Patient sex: M
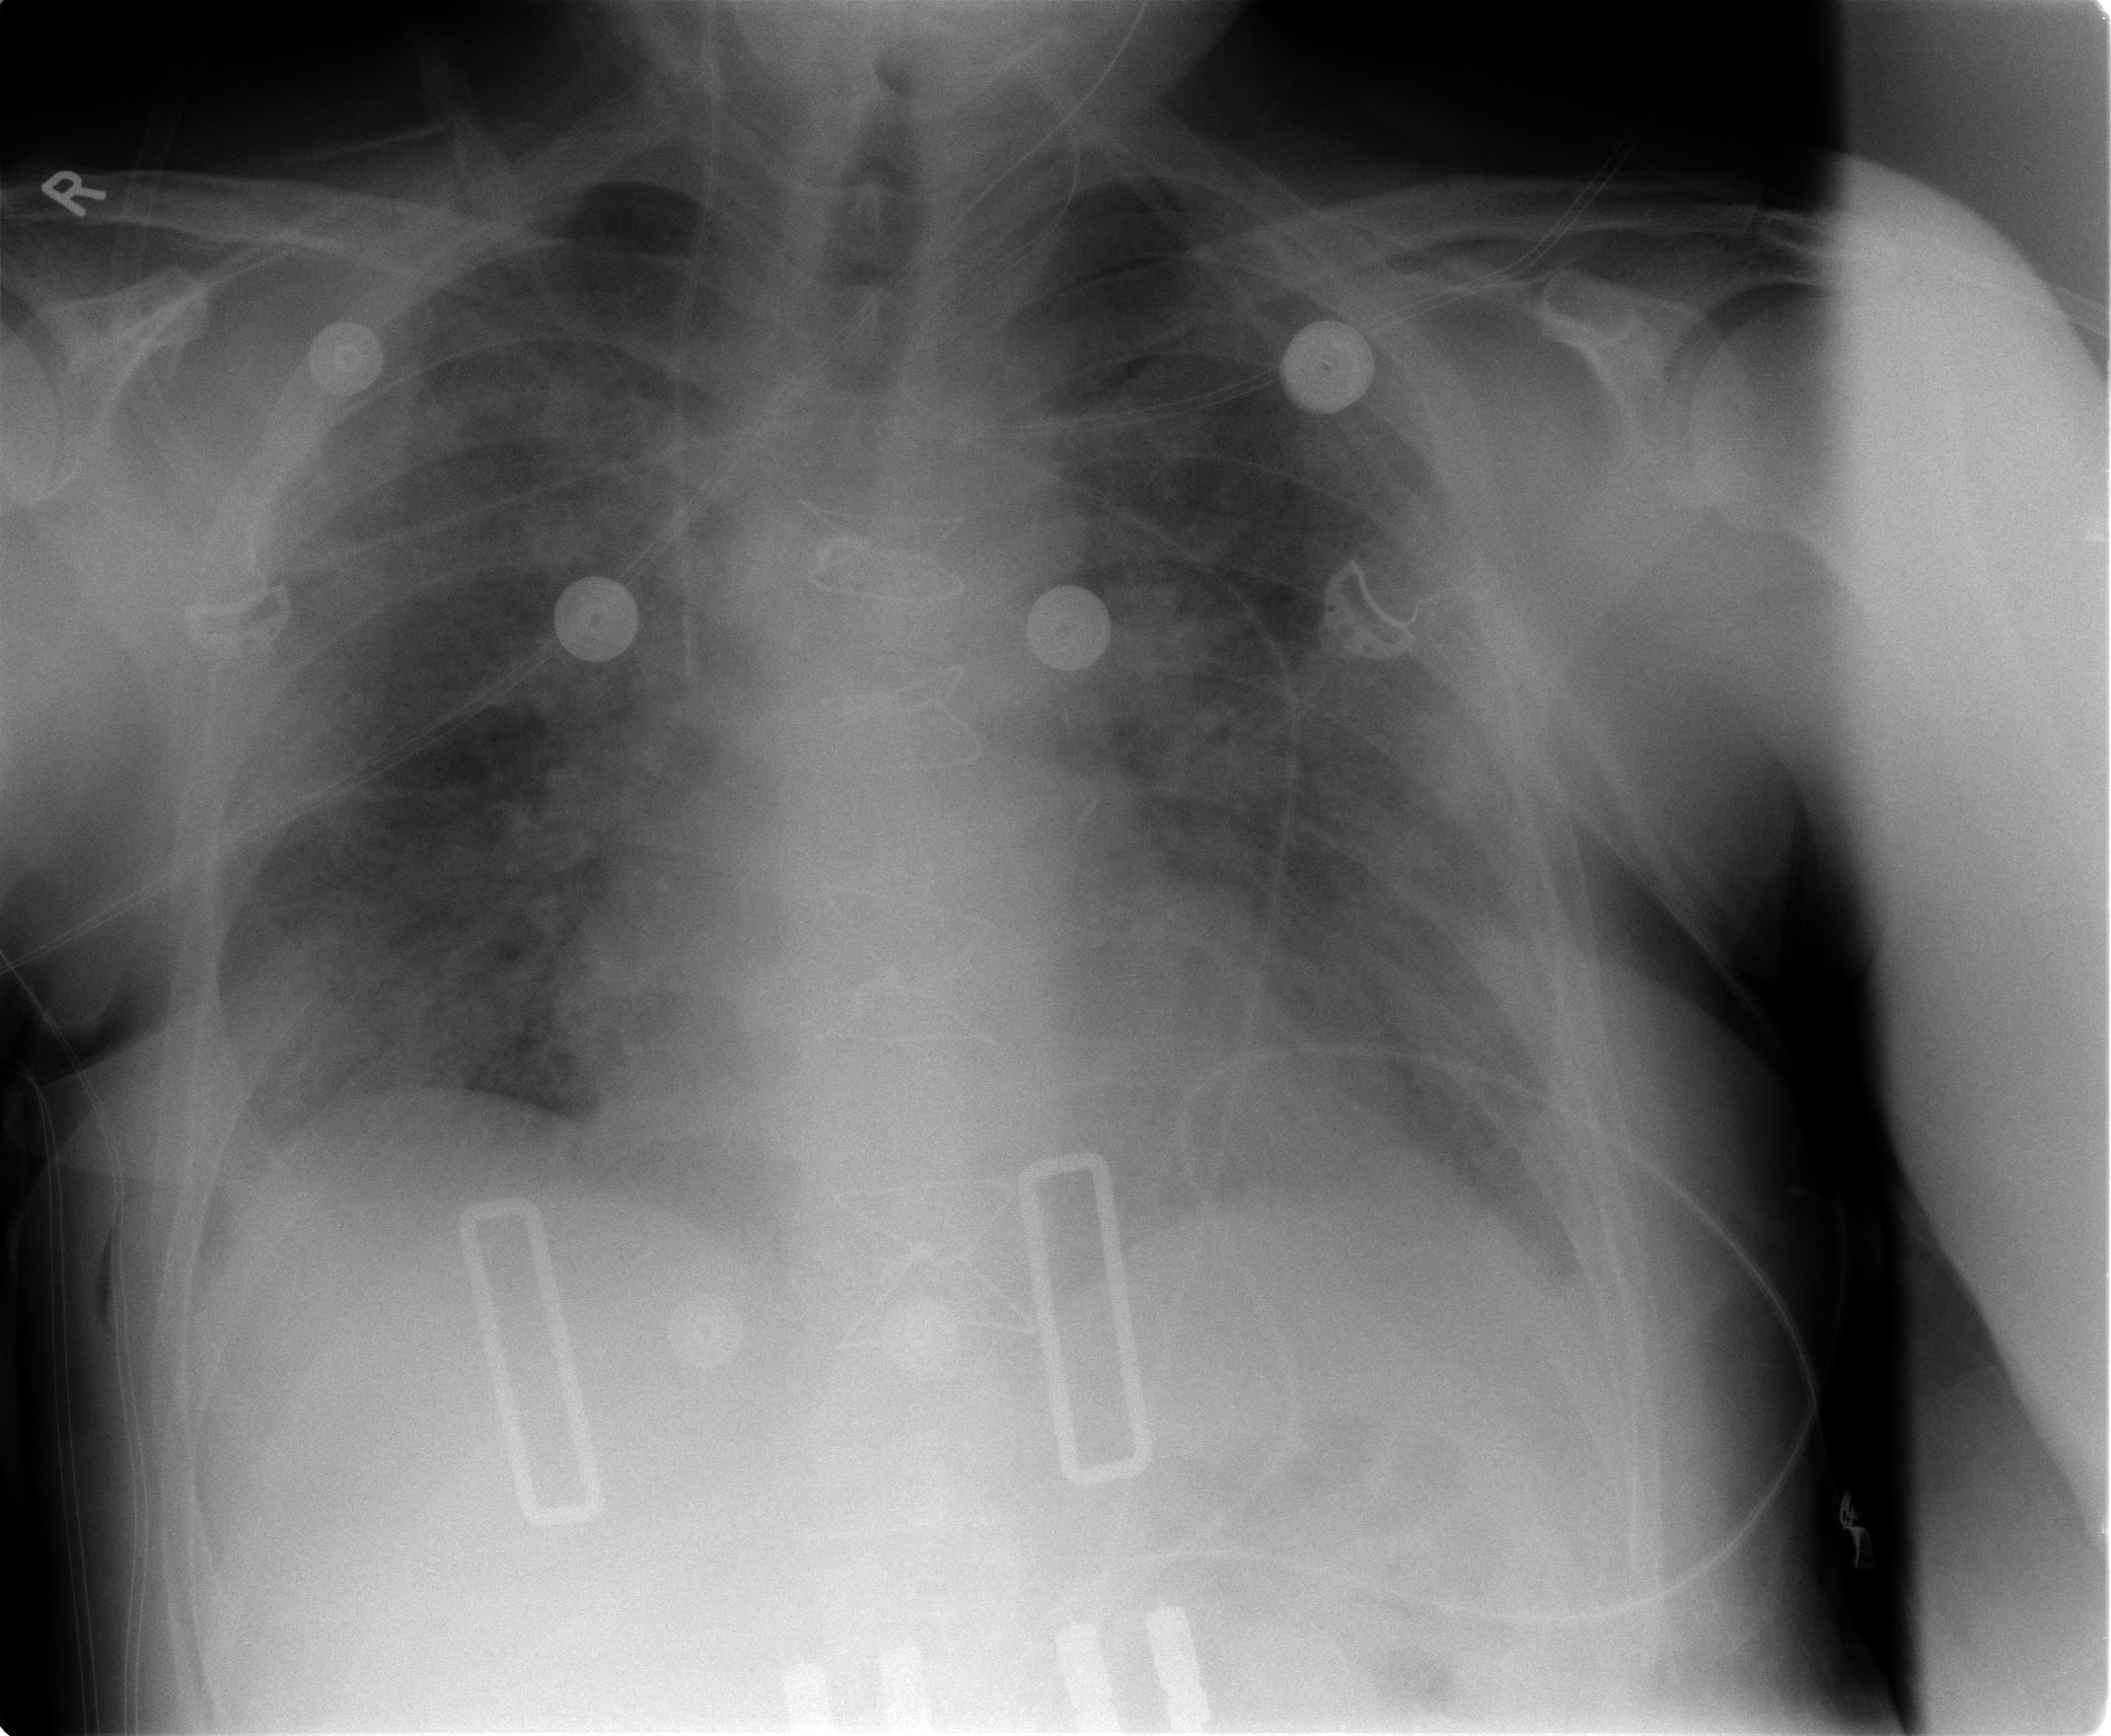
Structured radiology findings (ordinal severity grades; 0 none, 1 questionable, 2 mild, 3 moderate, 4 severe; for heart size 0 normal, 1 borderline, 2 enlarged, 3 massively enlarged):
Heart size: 2
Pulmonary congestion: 0
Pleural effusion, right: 1
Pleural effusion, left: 2
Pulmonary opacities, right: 3
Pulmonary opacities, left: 3
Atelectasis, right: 2
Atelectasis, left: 2